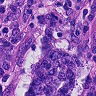
Metastatic tissue present: yes